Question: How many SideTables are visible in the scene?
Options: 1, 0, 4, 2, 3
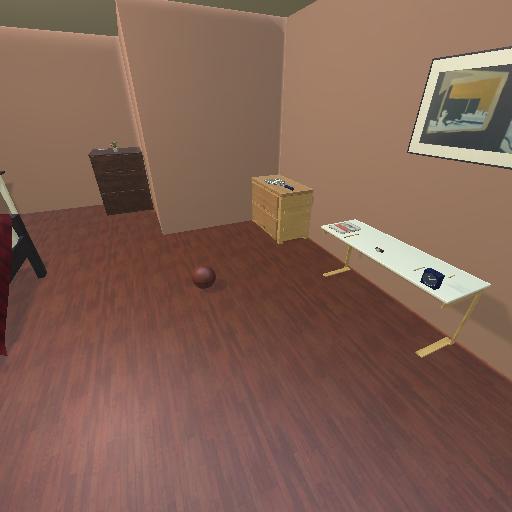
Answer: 1